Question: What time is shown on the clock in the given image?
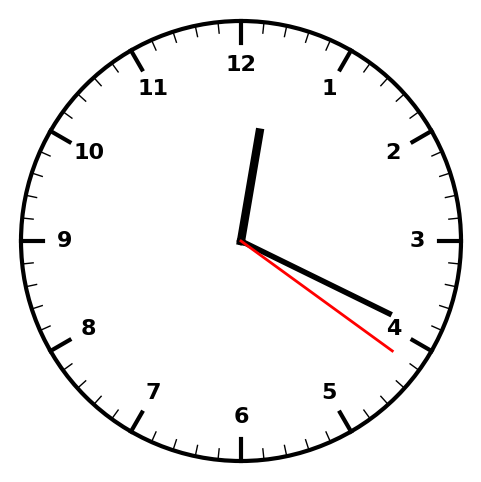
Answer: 12:19:21